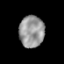
Tissue: prostate
Cell type: Epithelial cells
Senescence score: 0.3533
Nuclear area (px): 778
Mean DAPI intensity: 150.888